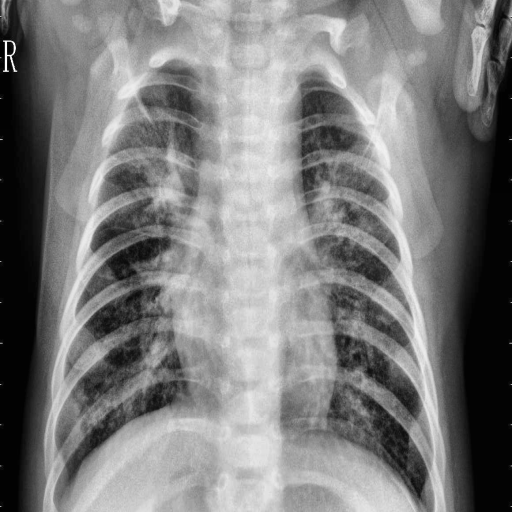
Finding: PNEUMONIA